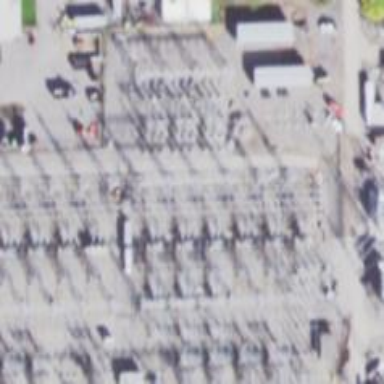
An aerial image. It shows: Switch used for power control.